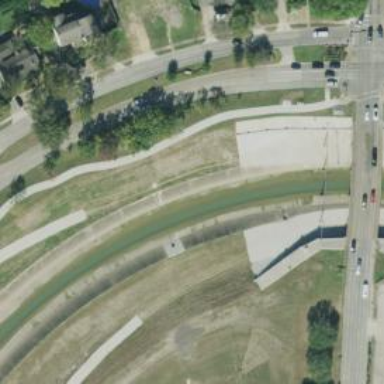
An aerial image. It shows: Culvert tunnel.